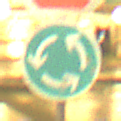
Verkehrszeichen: Kreisverkehr
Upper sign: Stop
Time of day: Night
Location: Outdoor (Urban)
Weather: Overcast
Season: NotSpecified
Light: Artificial